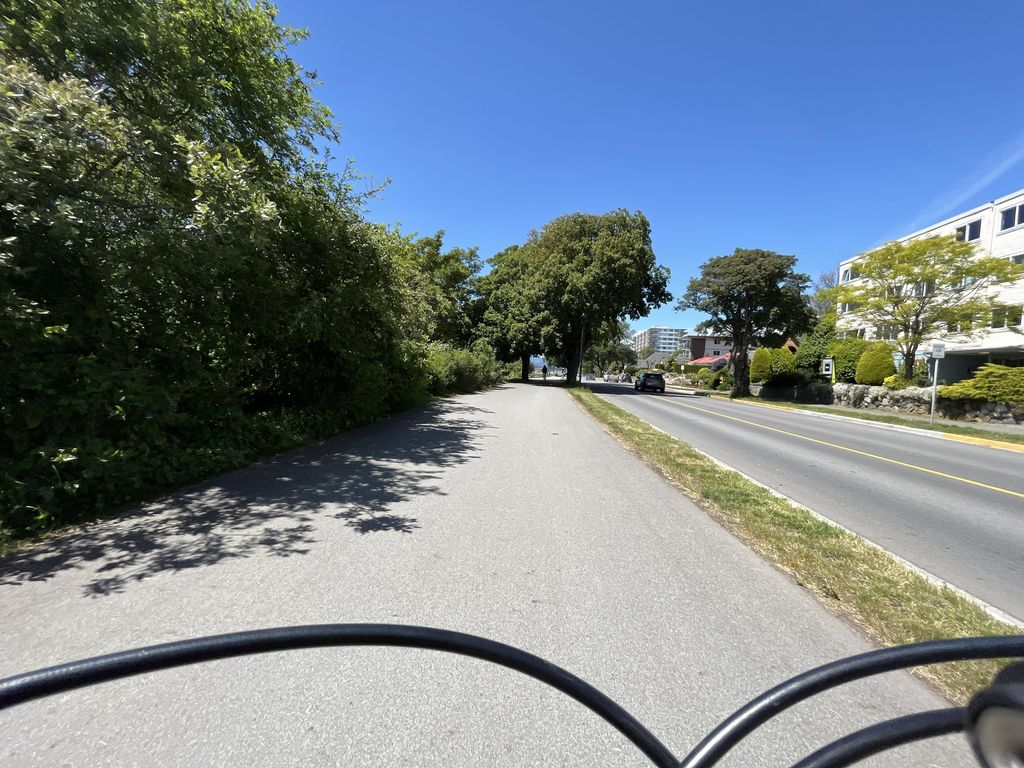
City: victoria